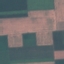
Land use / land cover: AnnualCrop